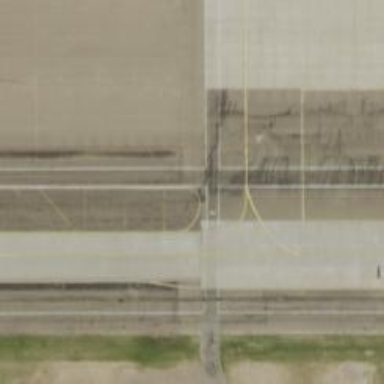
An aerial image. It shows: Image of taxiway at airport.